Brain MRI, t2w sequence, axial 2D slice.
Patient: age 18, sex F, weight 90 kg, height 1.9 m
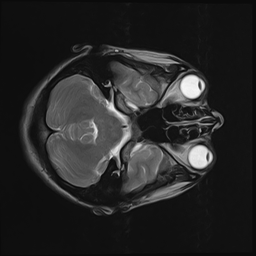